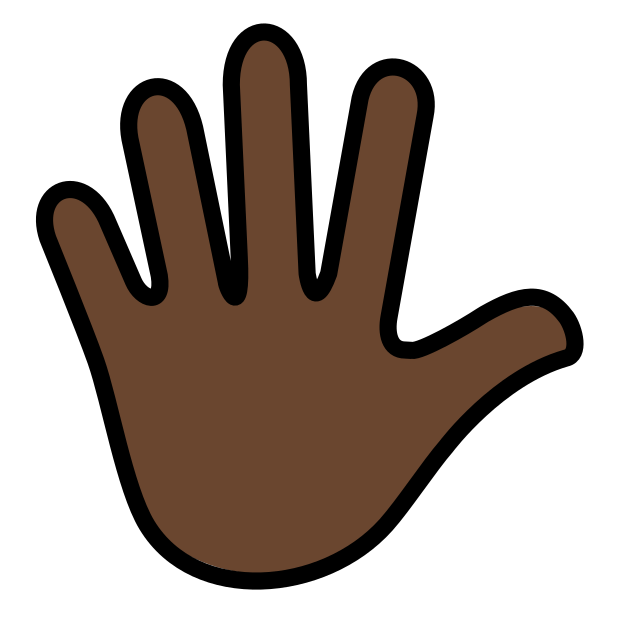
hand with fingers splayed: dark skin tone